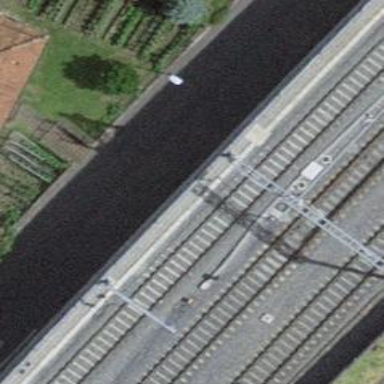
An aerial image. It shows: Single railway track with electrification through contact line.